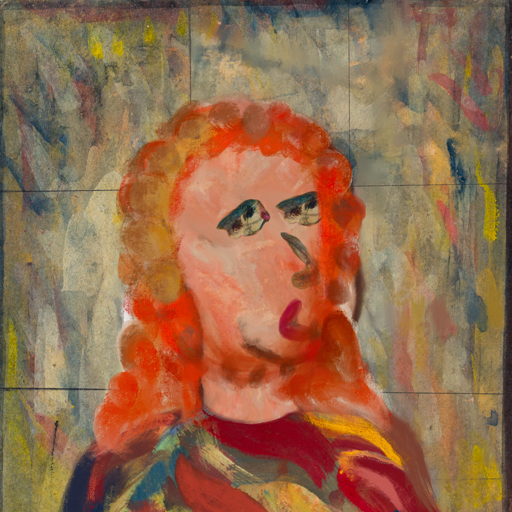
Background: GypsyMother, Head And Neck Side: Roy_Bahadur, Face Side: Pipe, Bust: Mother_And_Son_Son, Hair Side: Rupkatha, Head Accessory: Blank, Second Necklace: Blank, Necklace: Blank, Baby: Blank